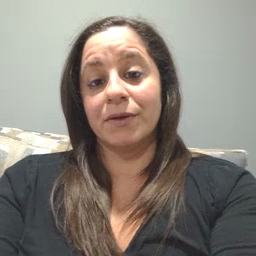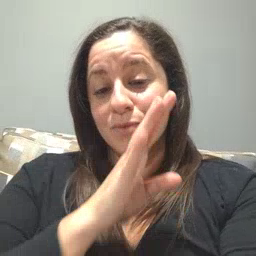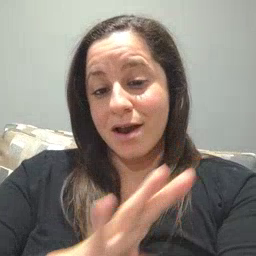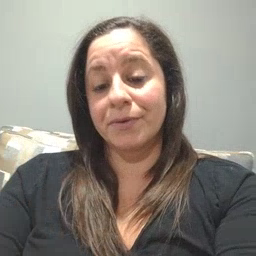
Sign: quiet